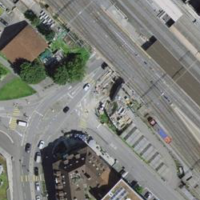
EUNIS habitat code: 57
Species observed at this site:
Corvus corone
Passer domesticus